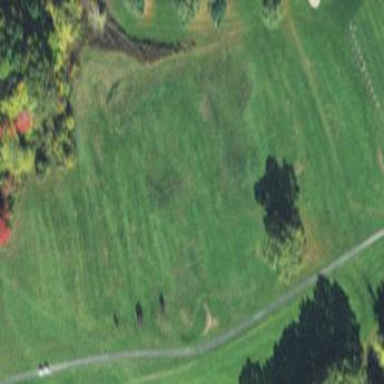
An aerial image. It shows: Grassy area designated as driving range for golf.